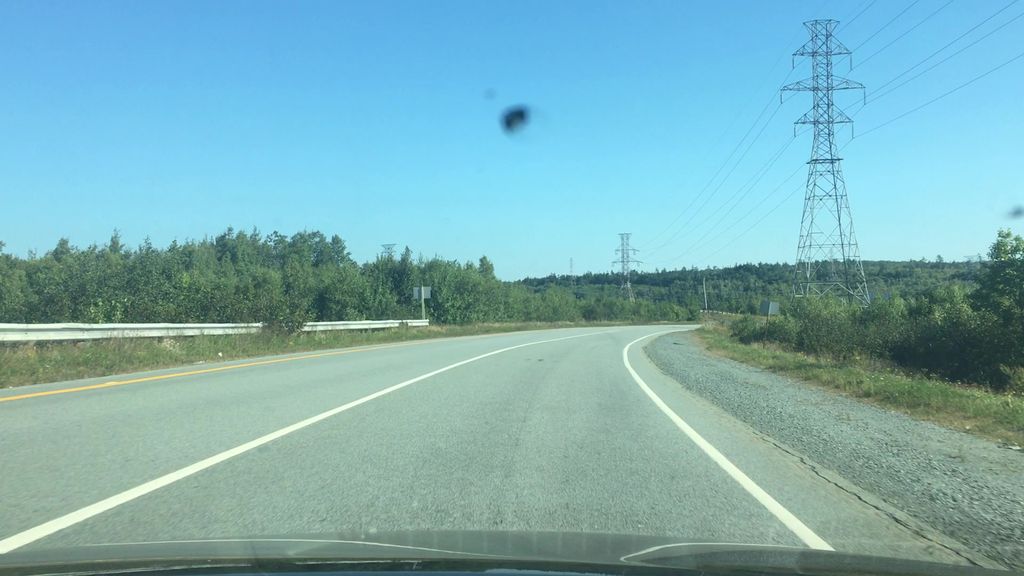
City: halifax